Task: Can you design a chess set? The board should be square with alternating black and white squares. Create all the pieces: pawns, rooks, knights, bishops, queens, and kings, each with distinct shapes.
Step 4966:
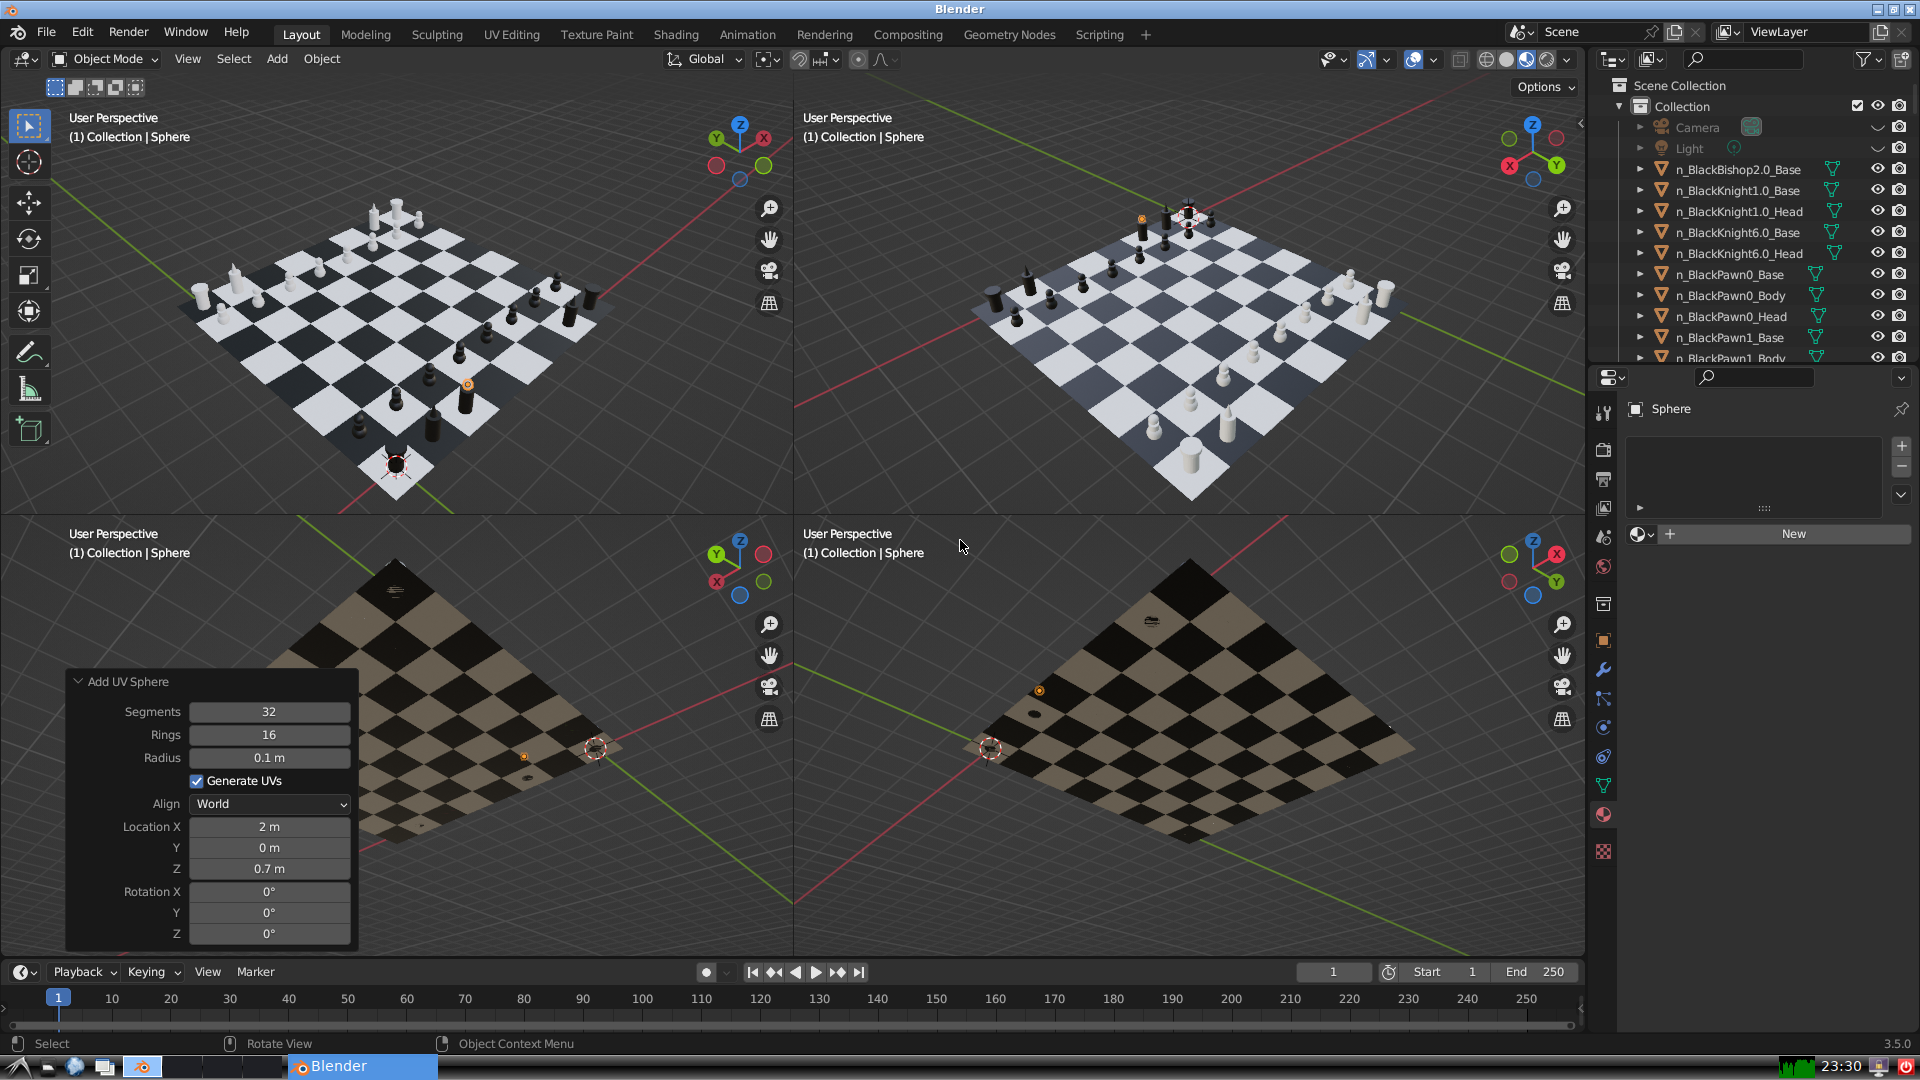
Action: {"key_press": ['Ctrl, Home']}